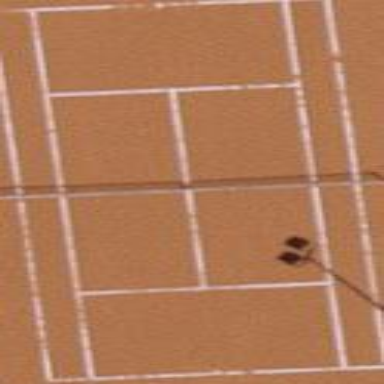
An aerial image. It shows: Tennis court with tartan surface.